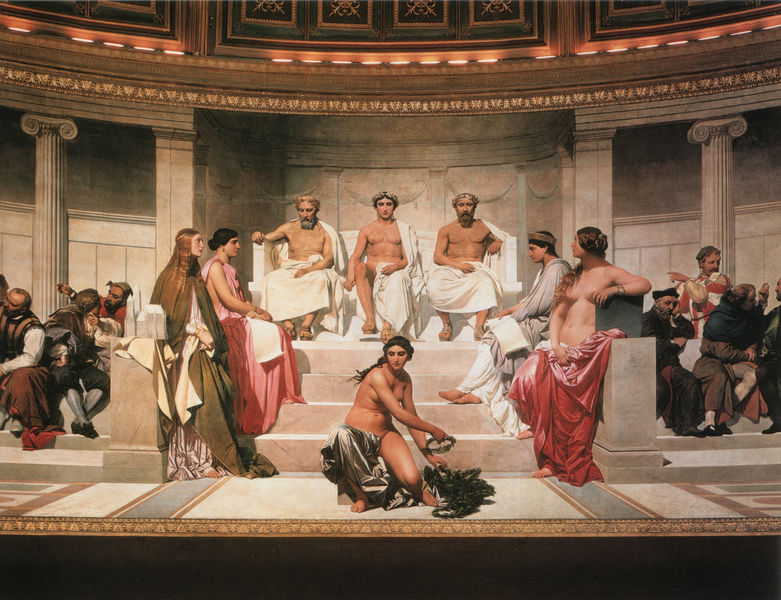
Titel: L'Hémicycle de l'École des Beaux-Arts, Der Halbkreis der École des Beaux-Arts
Künstler: Paul Delaroche
Standort: Paris
Institution: École Nationale Supérieure des Beaux-Arts
Schlagwörter: akt, dunkel, feder, gemälde, gott, körper, mann, nackt, schatten, umhang, weiß, frauen, grün, menschen, sitzen, braun, brust, busen, damen, frau, frisur, haar, hut, hüte, kleid, kleider, licht, marmor, männer, orange, raum, schwarz, säule, säulen, vordergrund, gebäude, rot, tuch, gespräch, malerei, muster, rock, tanz, versammlung, bart, blond, bärte, gericht, wand, architektur, diener, falten, sockel, bild, bildnis, innenraum, öl, boden, gewand, gold, haare, mantel, realismus, sessel, sitzend, stoff, tücher, drei, gewänder, klassizismus, krone, locken, rosa, rund, brüste, bogen, italien, man, mauer, hof, empore, saal, kuppel, treppe, treppen, kaiser, könig, thron, lciht, stufe, stufen, halbnackt, nackte, podest, nazarener, halle, bad, nacktheit, antike, orient, palast, kuppe, fliesen, blonde, volk, herrscher, tron, mosaik, kranz, lorbeer, lorbeerkranz, mythologie, fürst, sieg, kapitelle, rom, fries, römer, harem, ionisch, antik, götter, olymp, toga, griechenland, diskussion, kanneluren, baldachin, könige, tempel, kränze, marmorboden, borde, david, tunika, gespräche, deutschrömer, weise, siegeskranz, kronen, atrium, rotunde, lorbeerkränze, togen, togas, tunikas, gemäde, thronen, urteil des paris, thronsaal, gewandt, fürsten, herre, siegeskränze, philosophen, gewändter, throne, lichtleiste, greichisch, hamam, türkisches bad, olivenkranz, davis, thröne, triumvirat, griecenland, nackte kaiser